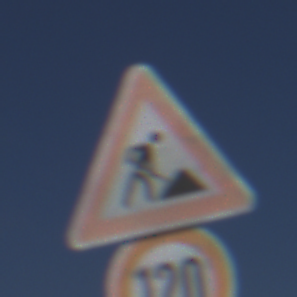
Verkehrszeichen: Arbeitsstelle
Zusatzzeichen unten: Geschwindigkeit120
Umgebung: Outdoor, Nature
Tageszeit: MorningAfternoon
Wetter: PartlyCloudy
Licht: Natural
Jahreszeit: NotSpecified
Kontrast: HighContrast